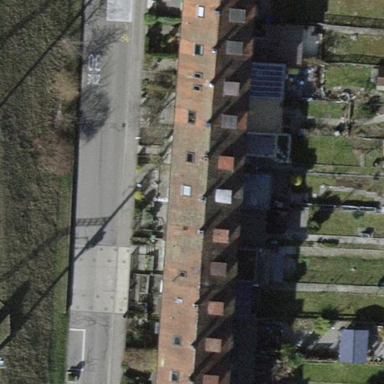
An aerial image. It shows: Residential building with roof made of roof tiles.